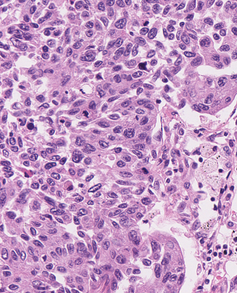
Tumor epithelial tissue: yes
Tumor-associated stroma tissue: no
Normal tissue: no